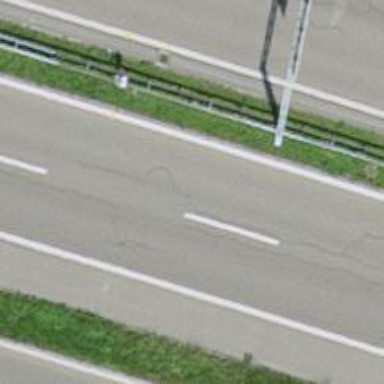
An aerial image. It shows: Asphalt motorway.